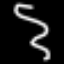
Label: squiggle